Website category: phone
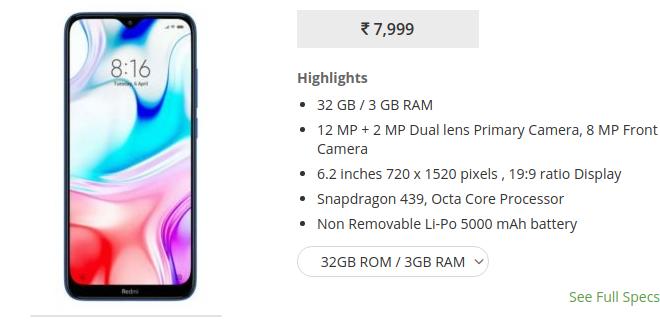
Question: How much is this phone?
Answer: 7,999

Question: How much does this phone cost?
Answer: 7,999

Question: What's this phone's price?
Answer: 7,999

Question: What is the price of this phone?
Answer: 7,999

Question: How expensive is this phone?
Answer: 7,999

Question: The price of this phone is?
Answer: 7,999

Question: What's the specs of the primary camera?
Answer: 12 MP + 2 MP Dual lens Primary Camera

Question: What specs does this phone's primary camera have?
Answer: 12 MP + 2 MP Dual lens Primary Camera

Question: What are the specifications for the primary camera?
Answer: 12 MP + 2 MP Dual lens Primary Camera

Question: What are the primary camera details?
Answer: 12 MP + 2 MP Dual lens Primary Camera

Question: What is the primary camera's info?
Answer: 12 MP + 2 MP Dual lens Primary Camera

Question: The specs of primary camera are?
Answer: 12 MP + 2 MP Dual lens Primary Camera

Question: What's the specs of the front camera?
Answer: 8 MP Front Camera

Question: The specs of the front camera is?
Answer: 8 MP Front Camera

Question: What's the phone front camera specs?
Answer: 8 MP Front Camera

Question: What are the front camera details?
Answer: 8 MP Front Camera

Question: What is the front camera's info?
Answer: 8 MP Front Camera

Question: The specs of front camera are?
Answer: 8 MP Front Camera

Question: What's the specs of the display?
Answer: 6.2 inches 720 x 1520 pixels , 19:9 ratio Display

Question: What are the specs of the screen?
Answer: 6.2 inches 720 x 1520 pixels , 19:9 ratio Display

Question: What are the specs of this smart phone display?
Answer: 6.2 inches 720 x 1520 pixels , 19:9 ratio Display

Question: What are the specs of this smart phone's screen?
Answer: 6.2 inches 720 x 1520 pixels , 19:9 ratio Display

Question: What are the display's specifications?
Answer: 6.2 inches 720 x 1520 pixels , 19:9 ratio Display

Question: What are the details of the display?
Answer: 6.2 inches 720 x 1520 pixels , 19:9 ratio Display

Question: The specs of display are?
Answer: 6.2 inches 720 x 1520 pixels , 19:9 ratio Display

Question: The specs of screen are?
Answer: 6.2 inches 720 x 1520 pixels , 19:9 ratio Display

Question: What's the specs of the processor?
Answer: Snapdragon 439, Octa Core Processor

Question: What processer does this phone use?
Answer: Snapdragon 439, Octa Core Processor

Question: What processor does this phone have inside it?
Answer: Snapdragon 439, Octa Core Processor

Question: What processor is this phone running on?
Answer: Snapdragon 439, Octa Core Processor

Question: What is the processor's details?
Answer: Snapdragon 439, Octa Core Processor

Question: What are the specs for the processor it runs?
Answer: Snapdragon 439, Octa Core Processor

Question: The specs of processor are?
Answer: Snapdragon 439, Octa Core Processor

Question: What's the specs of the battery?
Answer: Non Removable Li-Po 5000 mAh battery

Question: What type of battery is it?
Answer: Non Removable Li-Po 5000 mAh battery

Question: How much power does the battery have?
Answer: Non Removable Li-Po 5000 mAh battery

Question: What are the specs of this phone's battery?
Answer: Non Removable Li-Po 5000 mAh battery

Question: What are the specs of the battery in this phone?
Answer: Non Removable Li-Po 5000 mAh battery

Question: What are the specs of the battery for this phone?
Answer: Non Removable Li-Po 5000 mAh battery

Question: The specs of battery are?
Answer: Non Removable Li-Po 5000 mAh battery